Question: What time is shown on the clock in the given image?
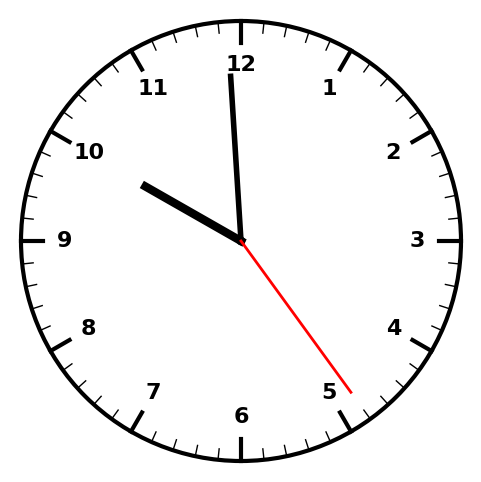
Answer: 09:59:24